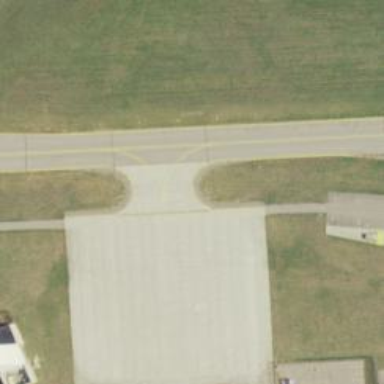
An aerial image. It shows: Image of taxiway at airport.